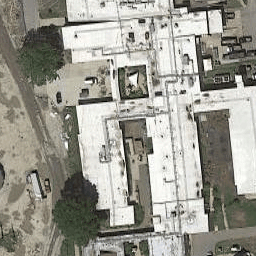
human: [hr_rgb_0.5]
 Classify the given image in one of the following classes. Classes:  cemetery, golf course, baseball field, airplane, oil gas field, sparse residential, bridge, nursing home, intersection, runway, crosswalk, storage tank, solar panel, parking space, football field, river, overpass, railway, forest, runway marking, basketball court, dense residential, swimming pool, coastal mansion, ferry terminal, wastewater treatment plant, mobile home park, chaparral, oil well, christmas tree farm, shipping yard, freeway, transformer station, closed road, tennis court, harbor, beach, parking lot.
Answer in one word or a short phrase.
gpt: nursing home